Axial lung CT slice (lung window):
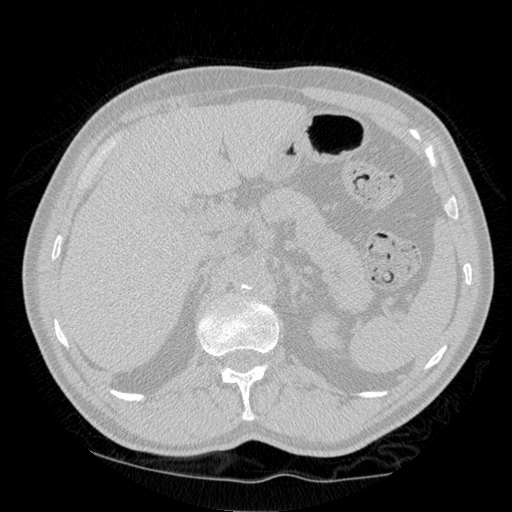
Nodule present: no